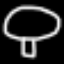
Label: mushroom